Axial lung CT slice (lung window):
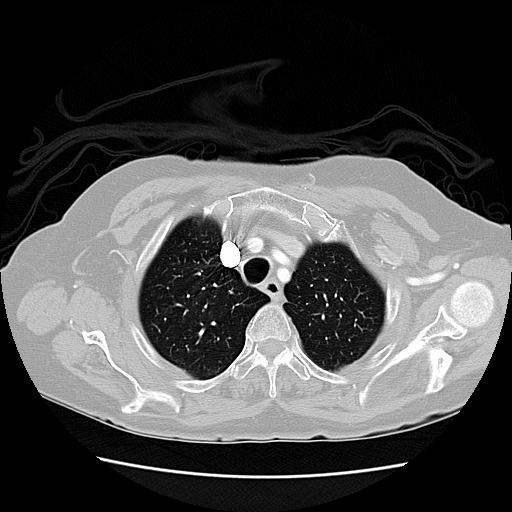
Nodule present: no